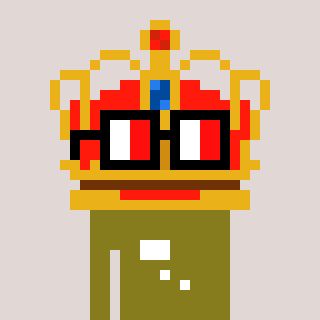
a pixel art character with square glasses with black frames and red eyes, a crown-shaped head and a gunk-colored body on a warm background